Question: I have the following for a responsive project:
'''
<table>
<tr>
<td>Besteldatum</td>
<td itemprop="description">
24-2-2014
</td>
</tr>
<tr>
<td>Losse editie</td>
<td itemprop="description">
2014-02
</td>
</tr>
</table>
'''
Strangely enough the ipad places a link in the first as if it were a telephone, check the image:

If I inspect in the ipad I see that the HTML is converted into the following:
'''
<table>
<tbody><tr>
<td>Besteldatum</td>
<td itemprop="description">
<a href="tel:24-2-2014">24-2-2014</a>
</td>
</tr>
<tr>
<td>Losse editie</td>
<td itemprop="description">
2014-02
</td>
</tr>
</table>
'''
I think the ipad is detecting this date as a telephone number and placing this link automatically. I have other links with the tel link so I would like a solution that does not cancel the other tel links.
Never seen this, can anybody help?
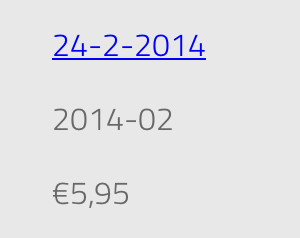
Answer: This is default behaviour in iOS. It means that users can simply click a phone number on a web page to make a phone call. Unfortunately it does pick up some non-phone numbers sometimes depending on the formatting.
You have a few options. Here are a couple. Either disable iOS phone number detection by adding this meta tag:
'''
<meta name="format-detection" content="telephone=no">
'''
This maybe a bad idea because it will remove the phone number detection for the entire page making real phone numbers non-clickable.
or override the styles that are being applied with something like...
'''
a[href^=tel] {
color: #your_color;
text-decoration: none;
pointer-events: none;
}
'''
If you have some genuine phone numbers on the page, you may wish to add a class to the non-phone parent in order to differentiate:
'''
.date a[href^=tel] {
color: #your_color;
text-decoration: none;
pointer-events: none;
}
'''